Question: I'm making a responsive webpage. In the screens you see the problem in the 3th image. The space for the text is to small to fit normally. I could fix this problem by using javascript, but i prefere just using CSS3. All elements are inline and the size of the image is dynamic. It can be that the image is 50px (img 1), but it can also be that the image is big enough for full width (img 2).

my html:
'''
<h2>title</h2>
<div class="newsItemImage"></div>
<p class="newsItemText"></p>
'''
my css:
'''
#pageNewsItem h2 {
margin: 10px 15px;
}
.newsItemImage {
float: left;
margin: -15px 0 -5px 0;
max-width: 100%;
border: 15px solid rgba(0, 0, 0, 0);
box-sizing: border-box;
}
.newsItemText {
margin: 0 15px 15px 15px;
}
'''
I use a invisible border and box-sizing because otherwise I can't use max-width and give it a margin. If anyone knows a better sollution for this aswell feel free to tell me.
Thanks in advance!
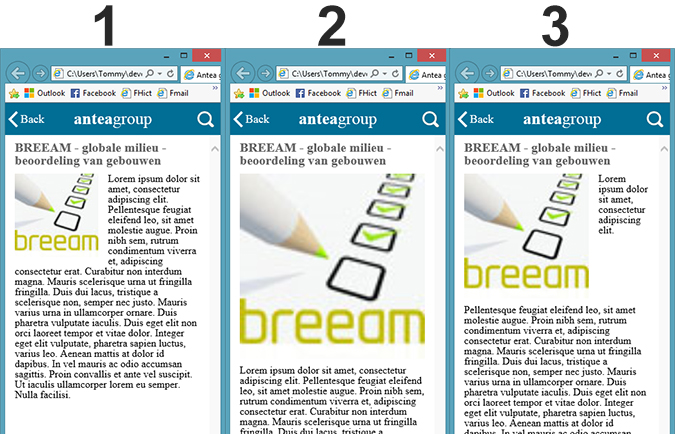
Answer: Thanks for the sollutions, but I already found my best option.
I added a element after the image and gave it the css:'display:inline-block; width:150px'. Now if the space next to the image is less than 150px, this element automatically jumps under the image and so does the text.
full code:
HTML:
'''
<h2 class="pageHeaderH2">BREEAM - globale milieu - beoordeling van gebouwen</h2>
<img src="img/dummyImages/newsItemThumb1.jpg" id="newsItemImage">
<div id="minSpace"></div>
<p class="newsItemText">Lorem ipsum dolor sit amet, con ... iaculis ul</p>
'''
CSS:
'''
#pageNewsItem h2 {
margin: 10px 15px;
}
#newsItemImage {
float: left;
margin: -15px 0 -5px 0;
max-width: 100%;
border: 15px solid rgba(0, 0, 0, 0);
box-sizing: border-box;
}
#minSpace{
display:inline-block;
width:150px;
}
.newsItemText {
margin: -15px 15px 15px 15px;
}
'''